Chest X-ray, PA view. Patient: 50 years old, sex M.
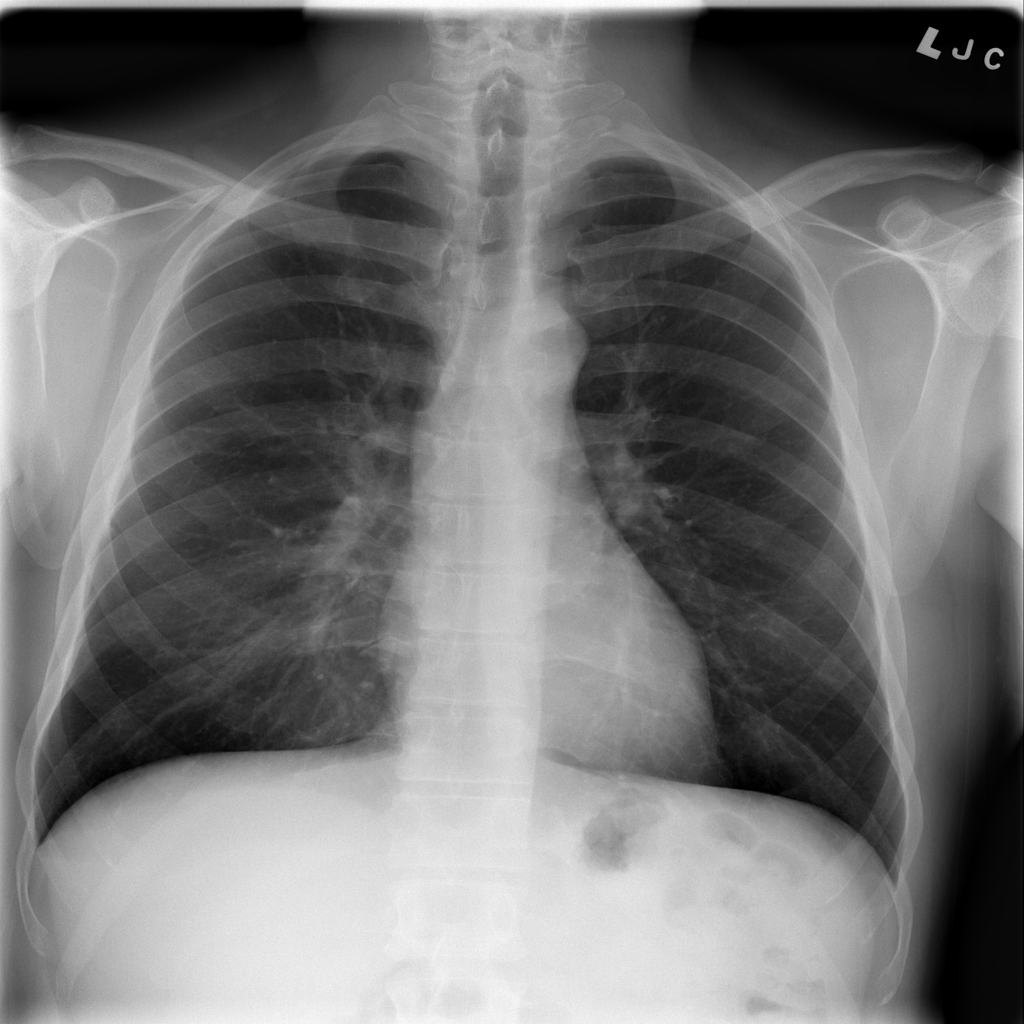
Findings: No Finding